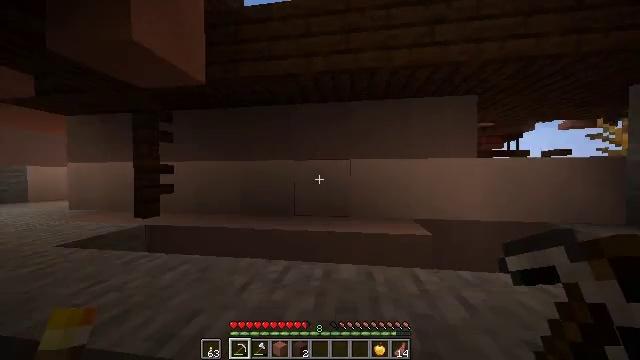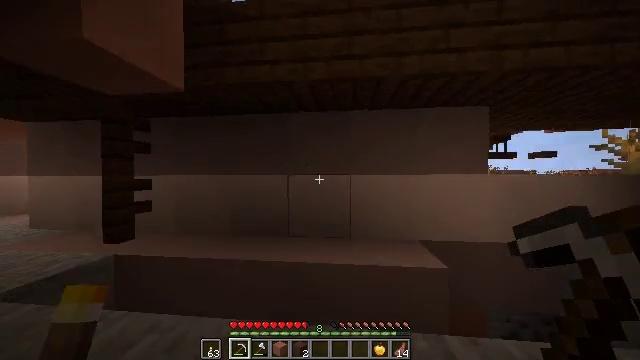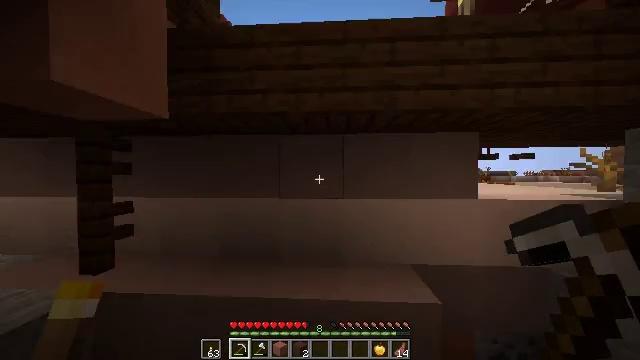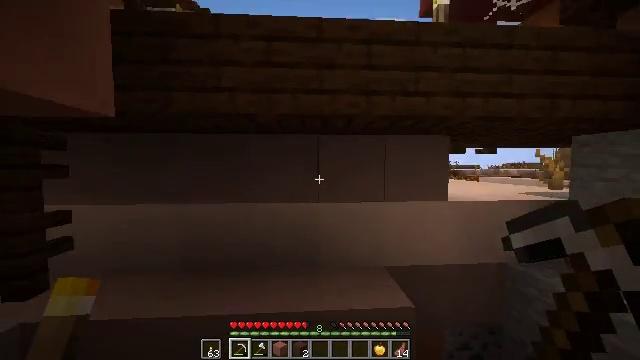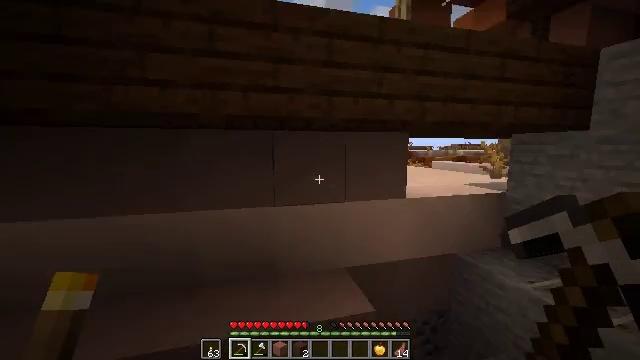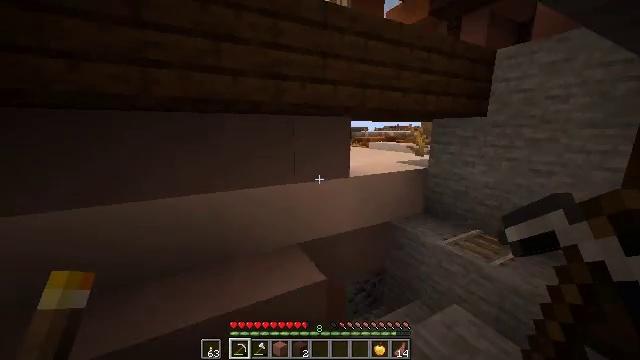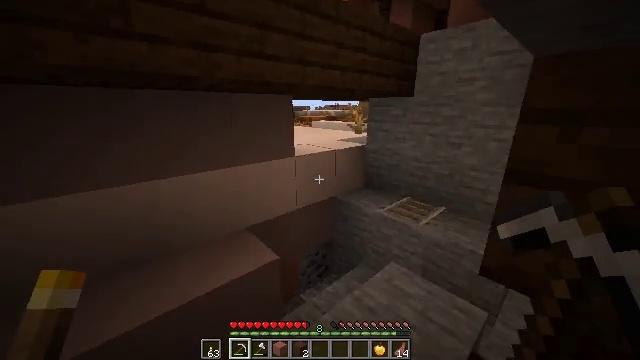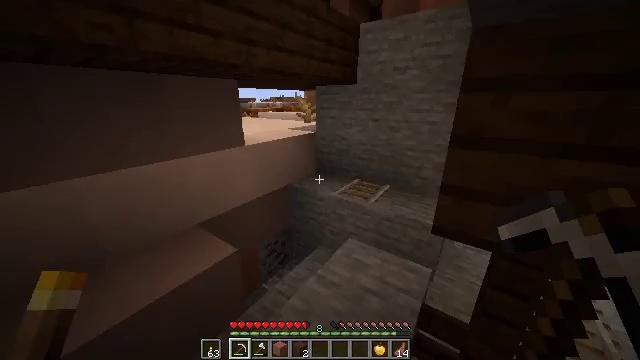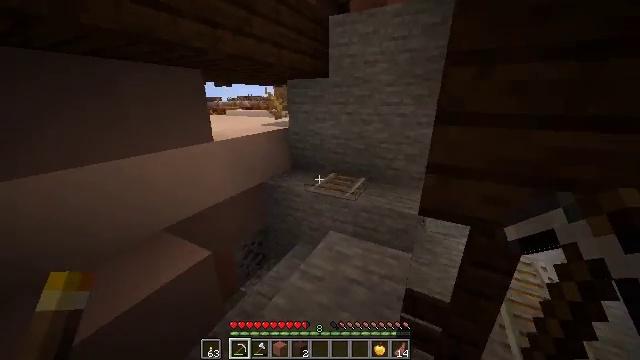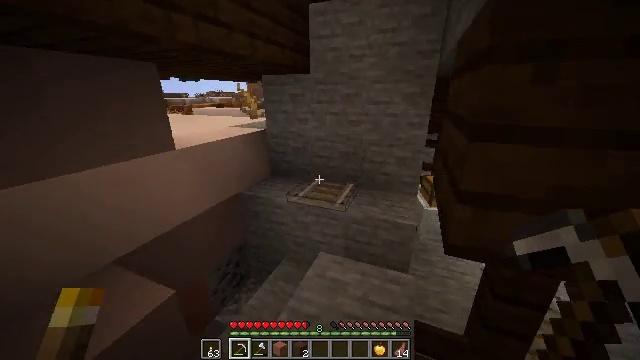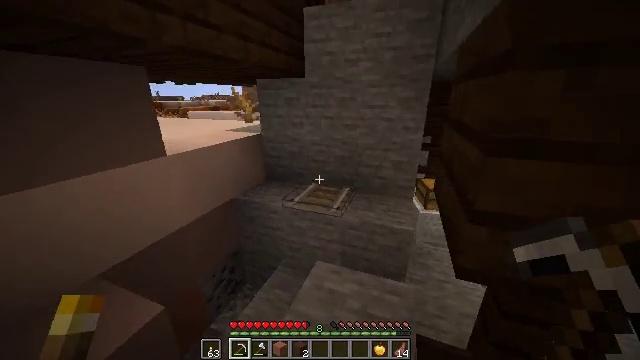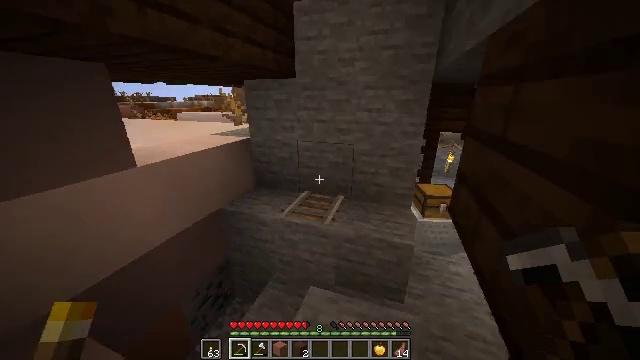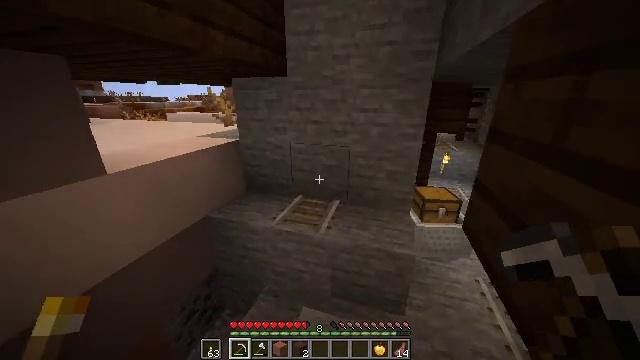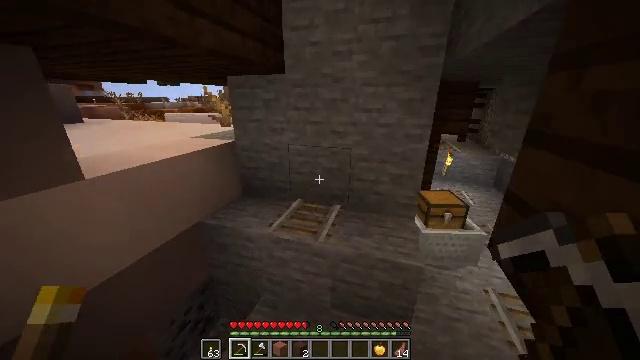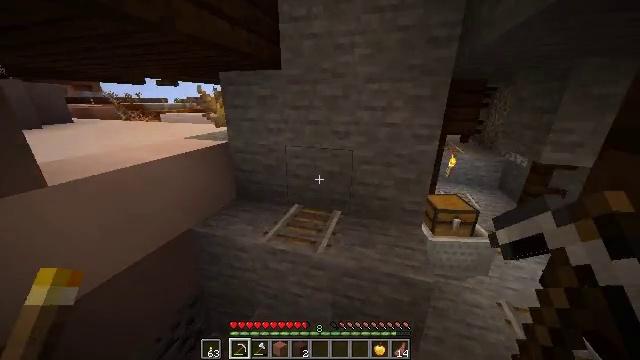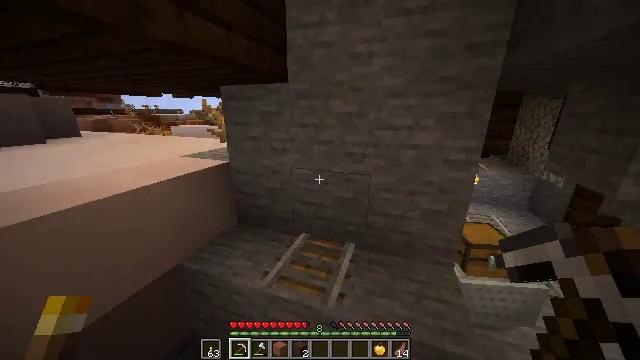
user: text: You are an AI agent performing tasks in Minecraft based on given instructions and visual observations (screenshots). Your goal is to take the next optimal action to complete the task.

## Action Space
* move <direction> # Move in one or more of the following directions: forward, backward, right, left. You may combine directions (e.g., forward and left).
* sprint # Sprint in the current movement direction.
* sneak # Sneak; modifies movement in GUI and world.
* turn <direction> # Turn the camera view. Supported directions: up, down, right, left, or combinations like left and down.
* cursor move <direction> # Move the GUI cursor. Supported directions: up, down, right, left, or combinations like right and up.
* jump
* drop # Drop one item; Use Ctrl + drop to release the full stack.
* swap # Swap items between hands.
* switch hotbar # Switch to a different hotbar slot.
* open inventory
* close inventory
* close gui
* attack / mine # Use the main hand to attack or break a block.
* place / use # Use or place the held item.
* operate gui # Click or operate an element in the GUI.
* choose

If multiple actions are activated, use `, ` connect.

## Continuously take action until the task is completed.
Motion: motion action
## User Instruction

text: Pick up white terracotta by mining.
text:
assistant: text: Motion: move forward, sprint, turn right, jump
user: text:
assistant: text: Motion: move forward, sprint, turn right, jump
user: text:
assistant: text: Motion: move forward, sprint, turn right and down, jump
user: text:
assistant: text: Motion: move forward, sprint, turn right and down, jump
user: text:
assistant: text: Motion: move forward, sprint, turn right and down, jump
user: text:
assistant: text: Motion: move forward, sprint, turn right and down
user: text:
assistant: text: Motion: move forward, sprint, turn right and down
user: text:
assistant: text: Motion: move forward, sprint, turn right
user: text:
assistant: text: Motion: move forward, sprint, turn right
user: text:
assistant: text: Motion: move forward, sprint, turn right
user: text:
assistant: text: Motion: move forward, sprint, turn right
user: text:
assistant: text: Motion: move forward, sprint, turn right
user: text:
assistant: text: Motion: move forward, sprint
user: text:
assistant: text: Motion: move forward, sprint
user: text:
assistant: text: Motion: move forward, sprint, turn left and up
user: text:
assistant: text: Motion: move forward, sprint, turn left and up
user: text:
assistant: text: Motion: move forward, sprint
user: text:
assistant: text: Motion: move forward, sprint, turn down
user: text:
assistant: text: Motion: move forward, sprint, turn down, jump
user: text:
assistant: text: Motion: move forward, sprint, jump
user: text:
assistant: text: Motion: move forward, sprint, turn left, jump
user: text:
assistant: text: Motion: move forward, sprint, turn left, jump
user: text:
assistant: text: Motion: move forward, turn left
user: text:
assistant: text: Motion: move forward, turn left and down
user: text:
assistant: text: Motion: turn left and down
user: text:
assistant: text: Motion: turn left
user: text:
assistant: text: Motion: turn left and up
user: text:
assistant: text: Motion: turn left and up
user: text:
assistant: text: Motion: turn left and up
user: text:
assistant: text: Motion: no_op